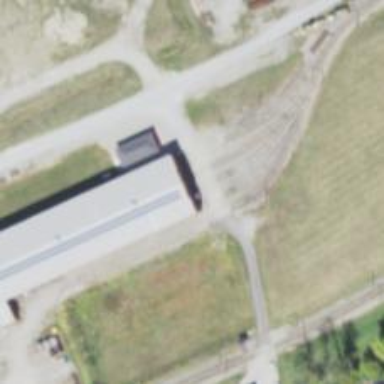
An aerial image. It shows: Preserved railway with electrified contact lines.